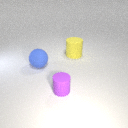
large yellow rubber cylinder behind large blue rubber sphere